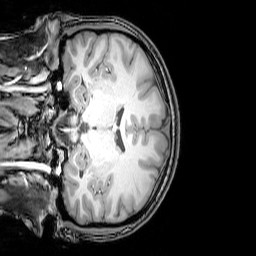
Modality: T1w
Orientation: coronal
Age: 22
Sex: female
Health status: healthy
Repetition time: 0.081 s
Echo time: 0.037 s